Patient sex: M
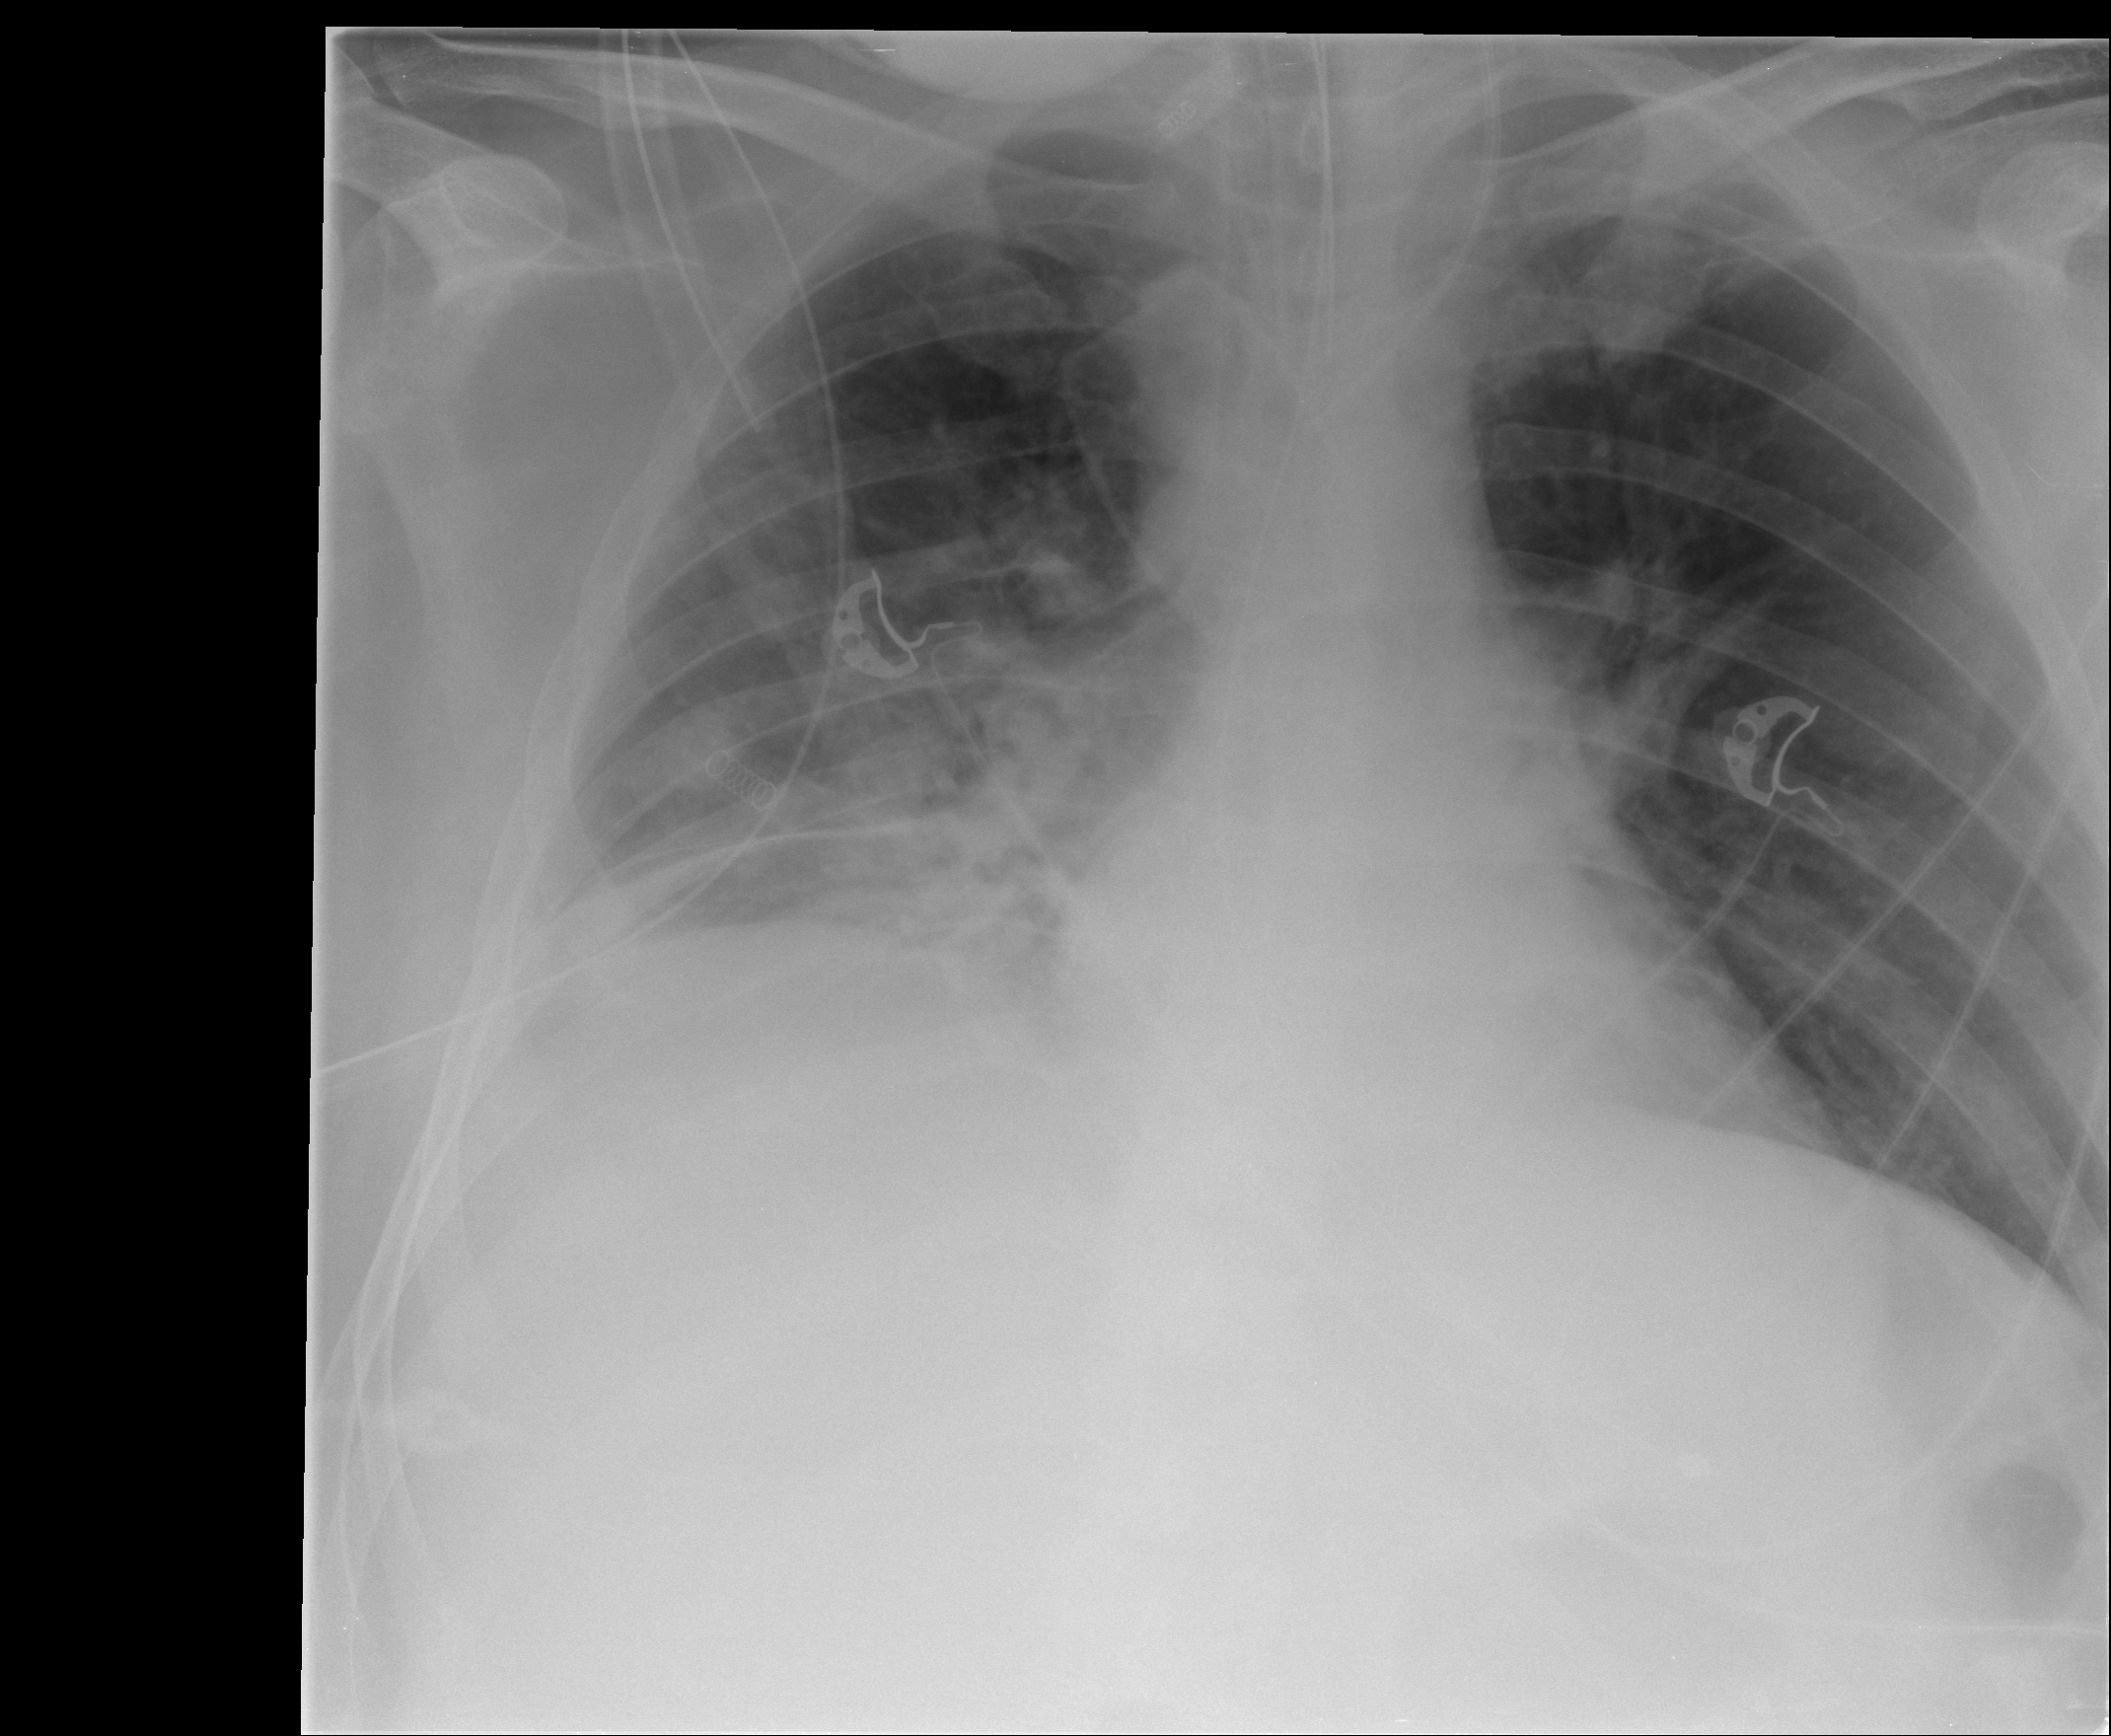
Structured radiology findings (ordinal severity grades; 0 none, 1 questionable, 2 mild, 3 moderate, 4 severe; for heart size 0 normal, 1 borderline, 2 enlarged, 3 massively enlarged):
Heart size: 2
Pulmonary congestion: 2
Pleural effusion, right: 2
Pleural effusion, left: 0
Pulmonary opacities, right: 3
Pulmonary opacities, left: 0
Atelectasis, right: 2
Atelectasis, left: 0